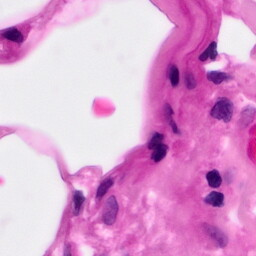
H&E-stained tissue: Pancreatic